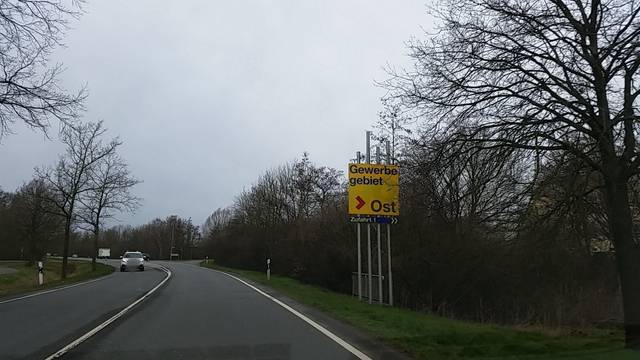
Region: Germany
Coordinates: 52.427, 10.826